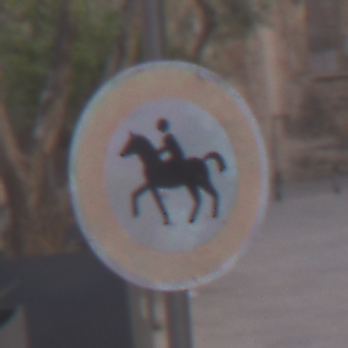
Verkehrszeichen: VerbotReiter
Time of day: MorningAfternoon
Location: Outdoor (Urban)
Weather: PartlyCloudy
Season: NotSpecified
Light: Natural